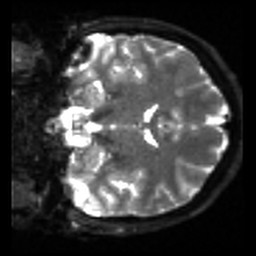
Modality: sbref
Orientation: coronal
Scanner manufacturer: siemens
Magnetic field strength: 3 T
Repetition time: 4 s
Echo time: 0.0594 s